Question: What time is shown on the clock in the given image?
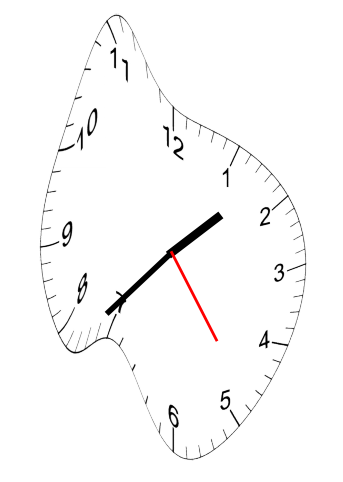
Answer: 01:37:24